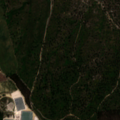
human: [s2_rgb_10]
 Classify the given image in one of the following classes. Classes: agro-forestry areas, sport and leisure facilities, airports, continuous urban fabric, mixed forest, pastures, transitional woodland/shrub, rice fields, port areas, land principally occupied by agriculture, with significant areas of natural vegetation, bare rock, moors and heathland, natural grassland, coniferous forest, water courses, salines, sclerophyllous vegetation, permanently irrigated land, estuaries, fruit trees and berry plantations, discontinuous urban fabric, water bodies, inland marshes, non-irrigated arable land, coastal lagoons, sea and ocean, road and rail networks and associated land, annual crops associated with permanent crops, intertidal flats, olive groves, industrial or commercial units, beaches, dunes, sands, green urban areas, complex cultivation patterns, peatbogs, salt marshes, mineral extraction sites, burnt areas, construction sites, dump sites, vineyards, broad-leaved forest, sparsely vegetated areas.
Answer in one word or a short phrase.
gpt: continuous urban fabric